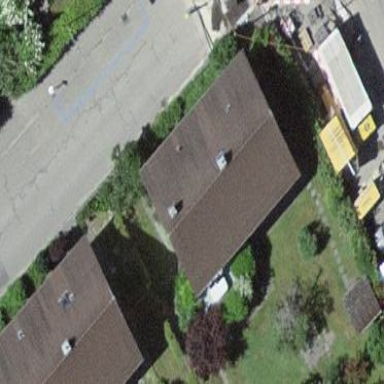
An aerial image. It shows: Residential building with gabled brown roof. The building itself is yellow in color.